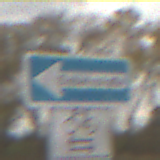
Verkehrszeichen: EinbahnstrasseLinksweisend
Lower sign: RichtungsangabeDurchPfeile9
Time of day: MorningAfternoon
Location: Outdoor (Nature)
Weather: Overcast
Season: NotSpecified
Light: Natural